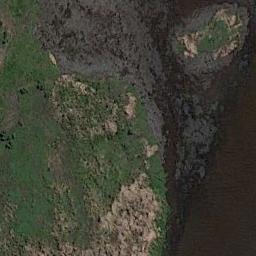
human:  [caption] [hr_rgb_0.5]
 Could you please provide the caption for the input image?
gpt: The wetland consists of bare land, Green plants, Dry plants and water .

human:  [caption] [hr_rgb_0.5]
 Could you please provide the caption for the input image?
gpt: There are a few brown bare lands in the river in a wetland with sparse green plants on the bare lands .

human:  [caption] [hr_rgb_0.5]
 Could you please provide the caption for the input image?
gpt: The green plants on the left are denser than those on the right .

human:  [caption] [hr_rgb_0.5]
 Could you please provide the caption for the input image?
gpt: Beside this wetland is a blue ocean .

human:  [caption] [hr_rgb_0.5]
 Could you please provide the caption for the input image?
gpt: There are some green areas and water areas on the wetland .